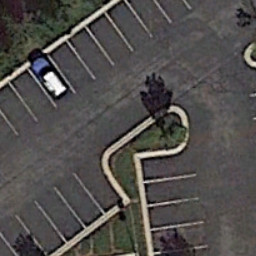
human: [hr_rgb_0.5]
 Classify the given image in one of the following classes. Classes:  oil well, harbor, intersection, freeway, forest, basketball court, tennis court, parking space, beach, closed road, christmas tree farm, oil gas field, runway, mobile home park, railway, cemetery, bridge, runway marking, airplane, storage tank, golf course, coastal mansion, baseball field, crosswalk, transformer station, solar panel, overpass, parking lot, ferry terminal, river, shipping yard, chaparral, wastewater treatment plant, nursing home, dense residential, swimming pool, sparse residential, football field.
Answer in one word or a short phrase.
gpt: parking space